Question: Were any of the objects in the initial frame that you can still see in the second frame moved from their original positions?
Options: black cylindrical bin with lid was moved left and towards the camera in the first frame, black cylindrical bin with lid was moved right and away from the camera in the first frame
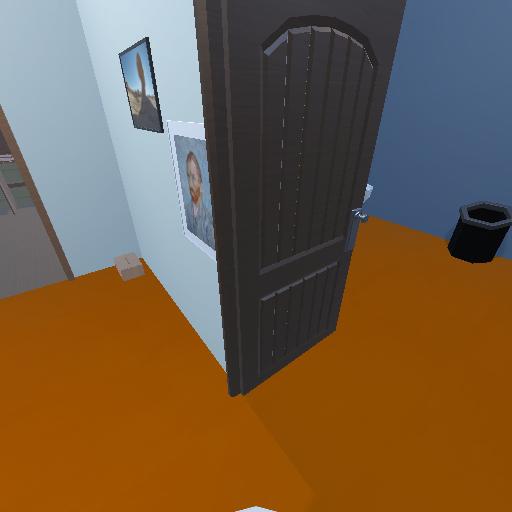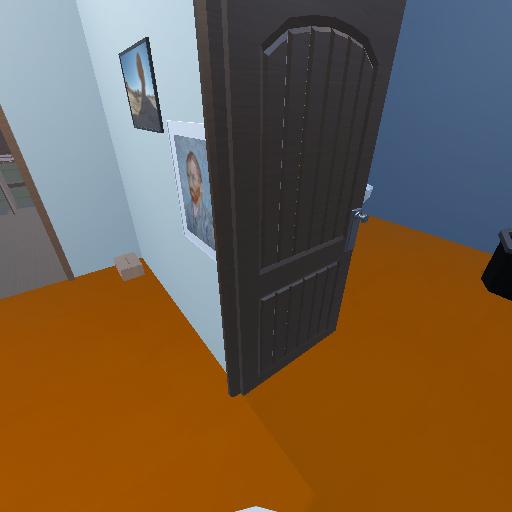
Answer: black cylindrical bin with lid was moved left and towards the camera in the first frame